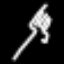
Label: fork